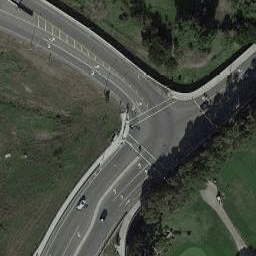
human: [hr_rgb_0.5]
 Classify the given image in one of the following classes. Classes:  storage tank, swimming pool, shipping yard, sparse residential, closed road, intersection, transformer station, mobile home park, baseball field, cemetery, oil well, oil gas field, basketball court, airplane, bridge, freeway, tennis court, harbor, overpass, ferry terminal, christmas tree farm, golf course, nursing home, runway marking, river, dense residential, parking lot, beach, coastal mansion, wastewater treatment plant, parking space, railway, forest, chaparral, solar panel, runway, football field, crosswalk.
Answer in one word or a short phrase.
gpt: intersection